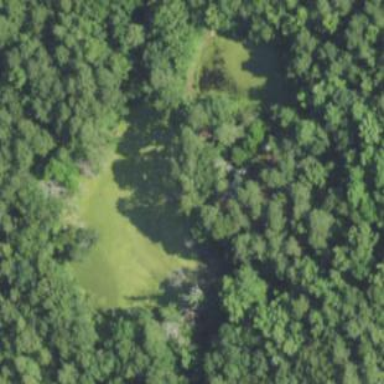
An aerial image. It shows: Pond surrounded by natural water.